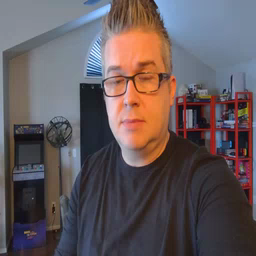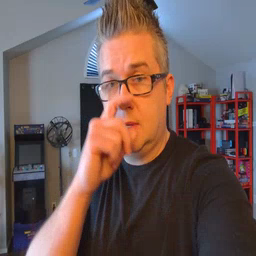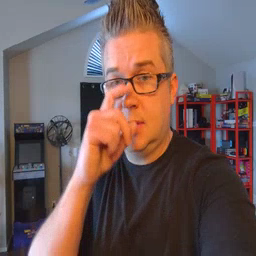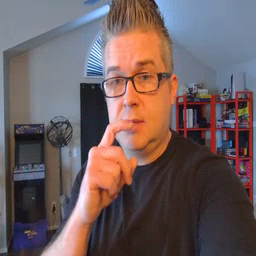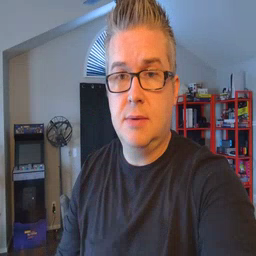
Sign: doll